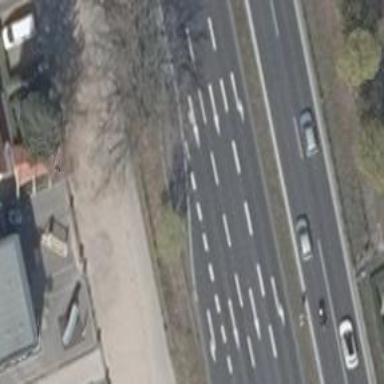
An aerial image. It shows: Asphalt primary motorway.